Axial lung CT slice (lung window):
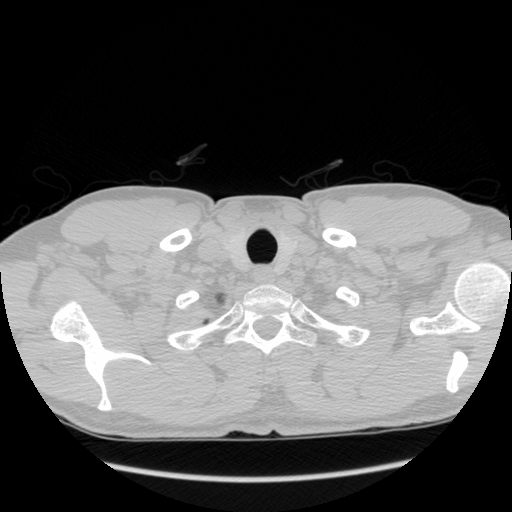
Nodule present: no